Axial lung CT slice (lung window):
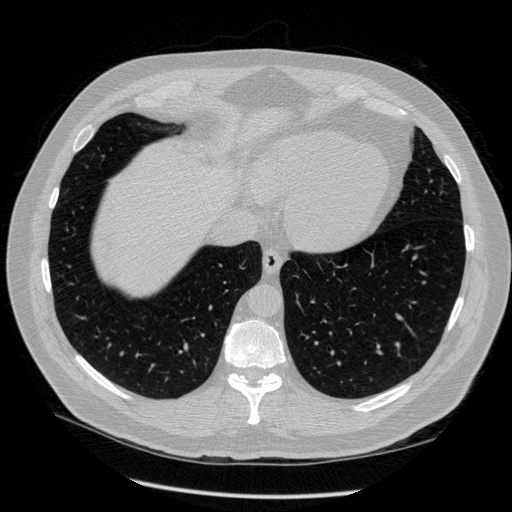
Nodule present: no